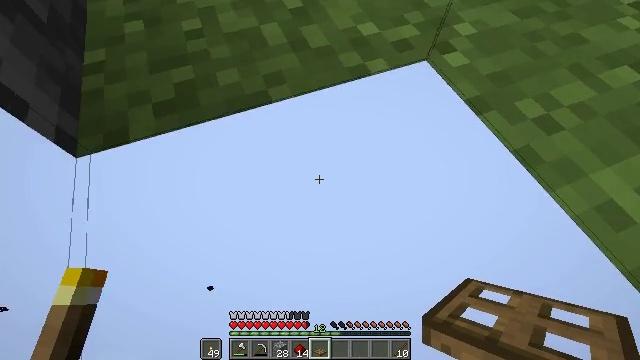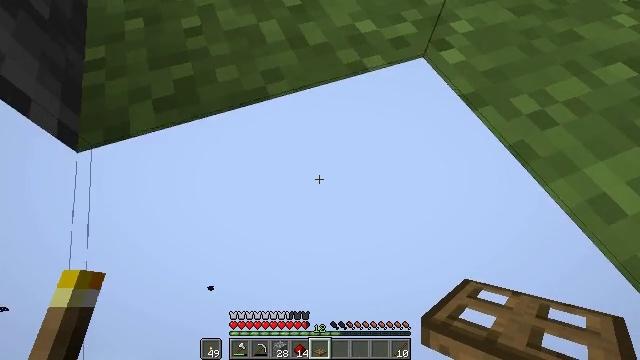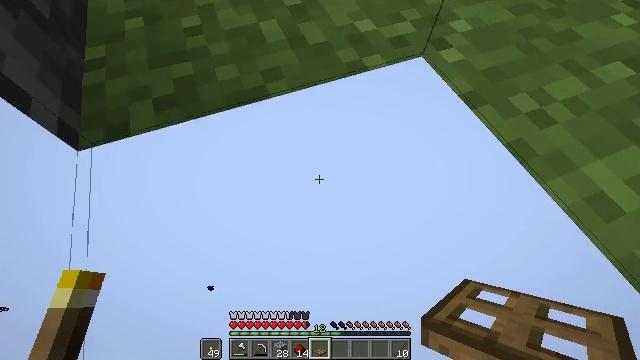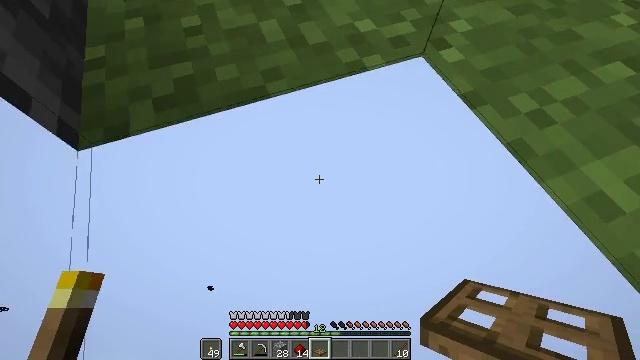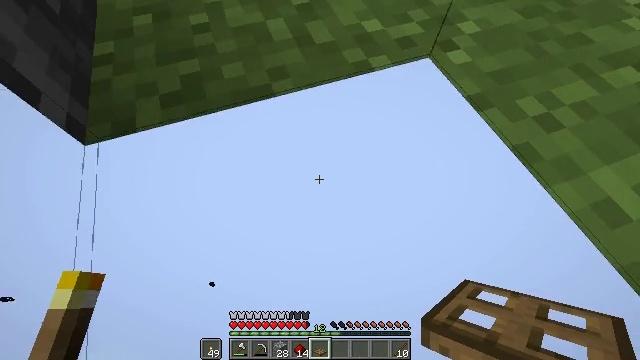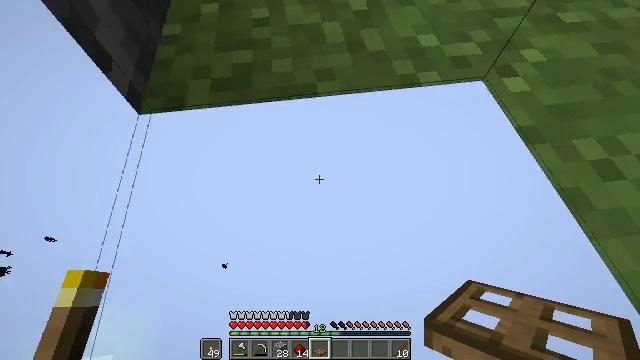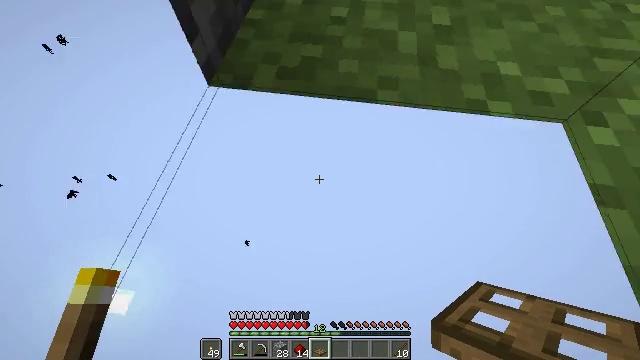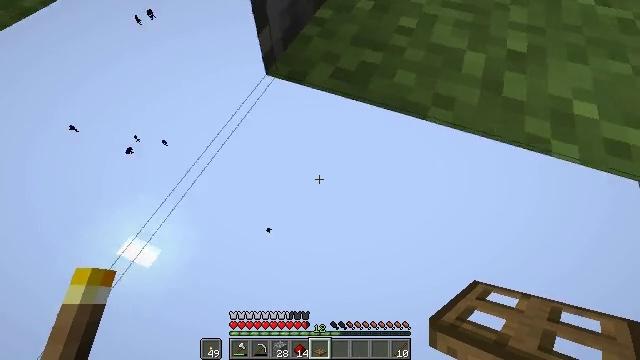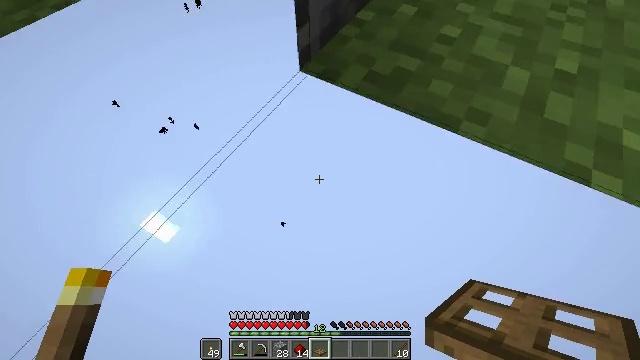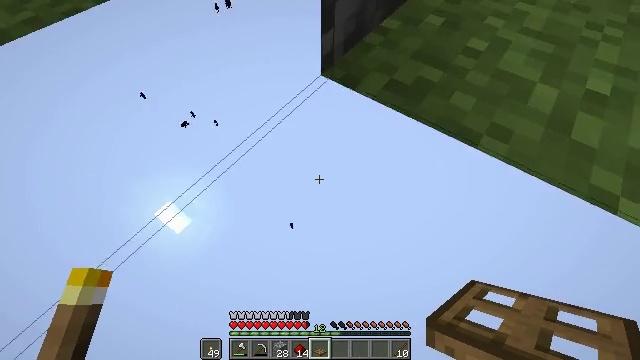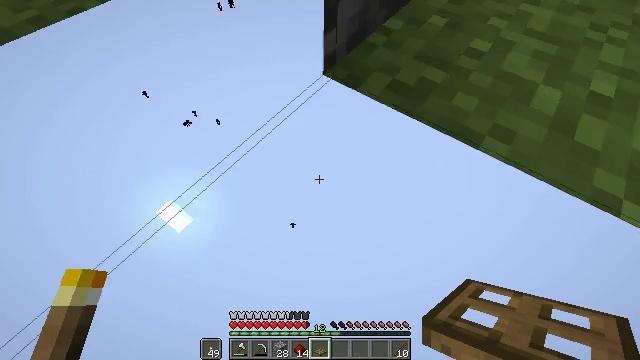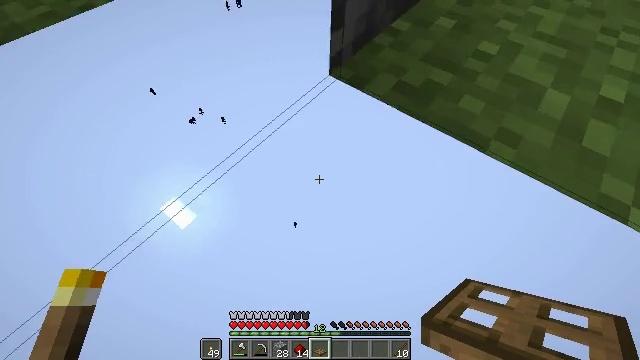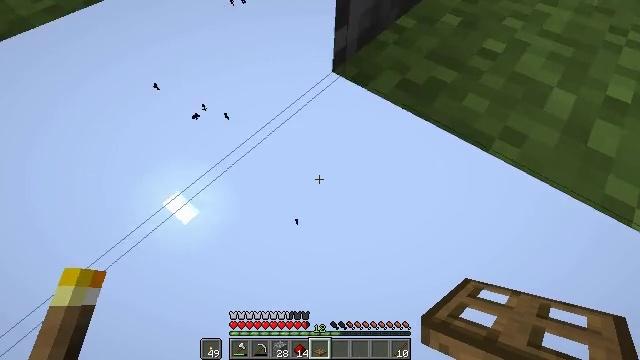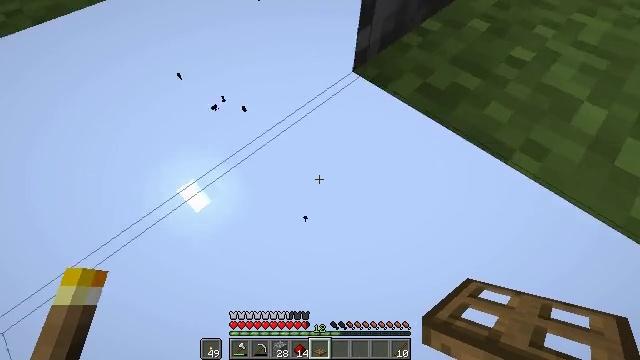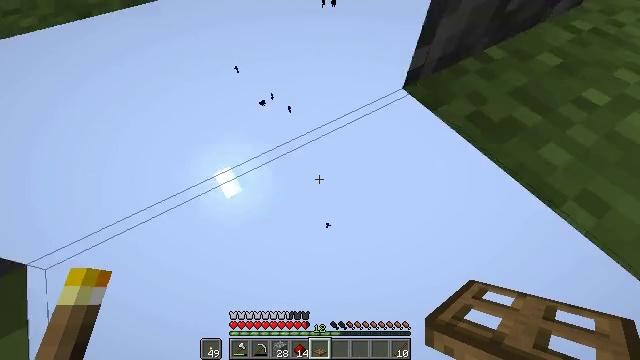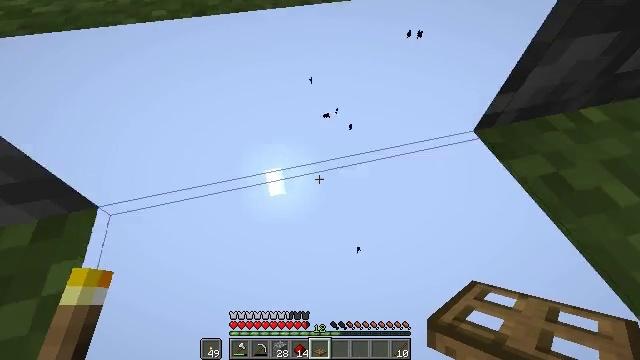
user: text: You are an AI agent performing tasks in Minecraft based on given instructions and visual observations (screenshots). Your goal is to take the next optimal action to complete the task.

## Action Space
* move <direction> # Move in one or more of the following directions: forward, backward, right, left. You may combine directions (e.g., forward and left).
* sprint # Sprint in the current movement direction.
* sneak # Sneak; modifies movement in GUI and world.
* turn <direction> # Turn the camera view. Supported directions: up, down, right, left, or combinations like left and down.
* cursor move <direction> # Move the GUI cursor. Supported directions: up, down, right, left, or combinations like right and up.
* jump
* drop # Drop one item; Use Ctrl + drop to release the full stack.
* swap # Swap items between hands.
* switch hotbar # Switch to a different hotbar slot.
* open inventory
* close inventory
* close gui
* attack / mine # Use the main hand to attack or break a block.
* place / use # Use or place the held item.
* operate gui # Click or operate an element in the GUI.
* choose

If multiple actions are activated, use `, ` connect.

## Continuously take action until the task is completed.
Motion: motion action
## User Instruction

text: Collect the composter for reuse.
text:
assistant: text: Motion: move back
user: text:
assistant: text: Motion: move back
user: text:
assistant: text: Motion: move back
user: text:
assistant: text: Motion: move back, turn left
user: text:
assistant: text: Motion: turn left
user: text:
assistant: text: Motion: turn left
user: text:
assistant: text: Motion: turn left
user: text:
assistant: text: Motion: turn left
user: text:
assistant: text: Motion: turn left
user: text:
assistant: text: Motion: no_op
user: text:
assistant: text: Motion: turn left
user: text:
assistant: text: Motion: no_op
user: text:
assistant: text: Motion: turn left
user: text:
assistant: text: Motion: turn left and up
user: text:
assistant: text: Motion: turn left and up
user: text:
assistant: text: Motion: move forward, turn left and up
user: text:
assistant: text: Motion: move forward, turn left
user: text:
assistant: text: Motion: move forward
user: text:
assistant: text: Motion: move forward
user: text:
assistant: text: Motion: move forward
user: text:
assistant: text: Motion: no_op
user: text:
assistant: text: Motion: turn right and up
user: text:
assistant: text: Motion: turn right and up
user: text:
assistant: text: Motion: turn right and up
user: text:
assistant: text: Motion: turn right and up
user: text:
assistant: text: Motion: turn right and up
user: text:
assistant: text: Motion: turn right and up
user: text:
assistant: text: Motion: turn right and up
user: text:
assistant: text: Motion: turn left and up
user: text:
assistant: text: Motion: turn left and up